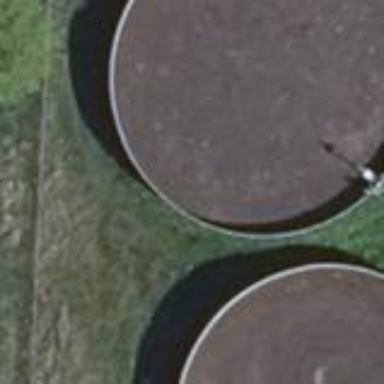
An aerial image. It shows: Farm auxiliary building with storage tank.